Interaction volume radius: 5 \u00c5
Interaction volume height: 40 \u00c5
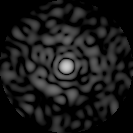
Disorder parameter: 0.8336